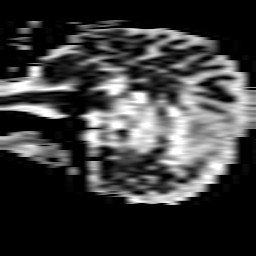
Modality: ADC
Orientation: sagittal
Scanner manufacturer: philips
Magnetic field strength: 1.5 T
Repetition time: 4.769 s
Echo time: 0.07764 s